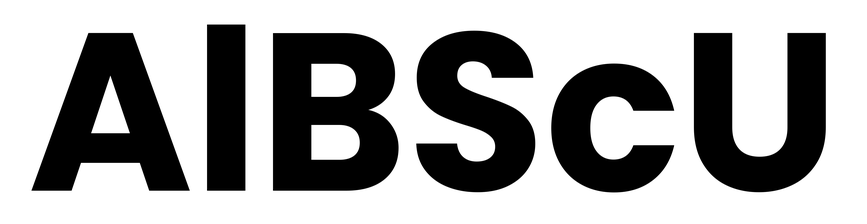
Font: Poppins-Bold